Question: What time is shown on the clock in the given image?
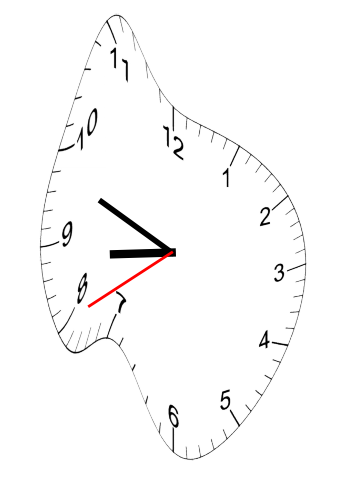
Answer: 08:48:40